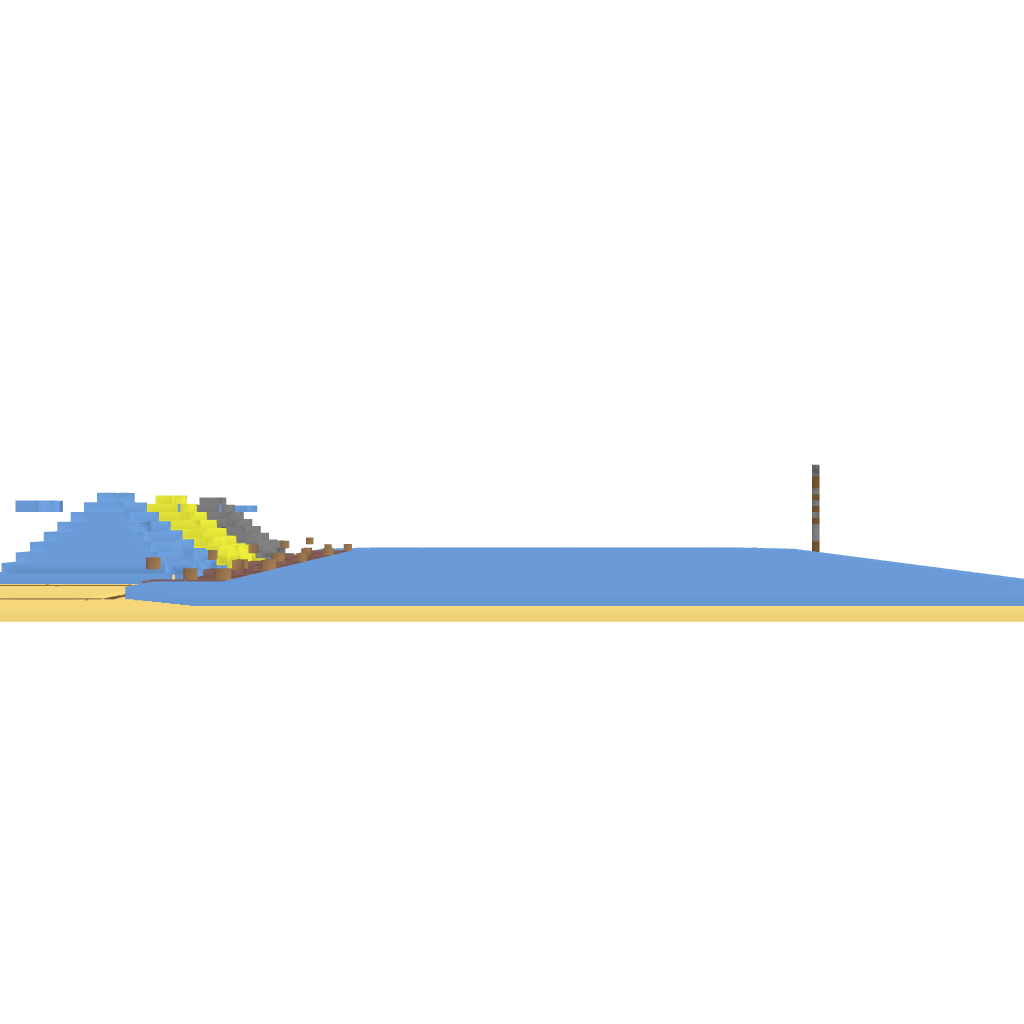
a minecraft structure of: Simple Spawn Hub bad low quality